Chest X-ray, AP view. Patient: 76 years old, sex M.
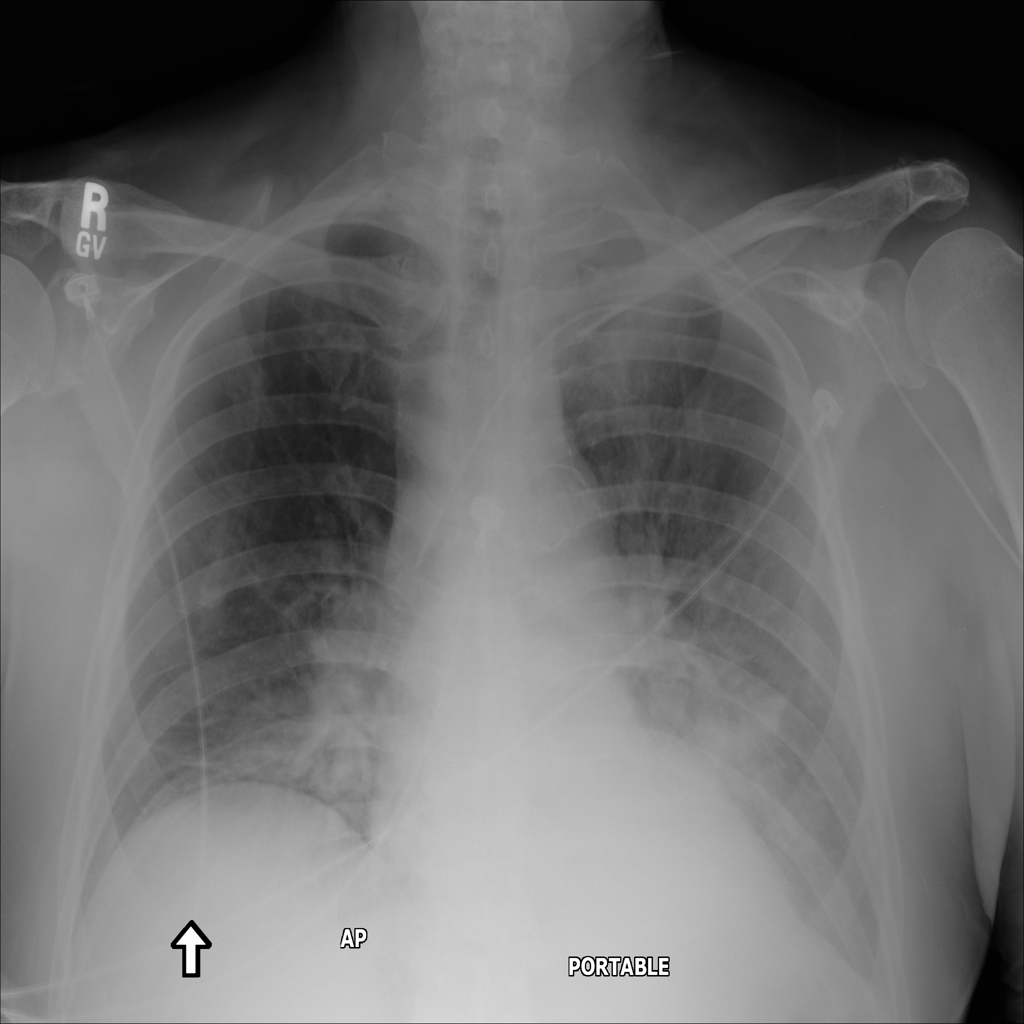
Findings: Infiltration